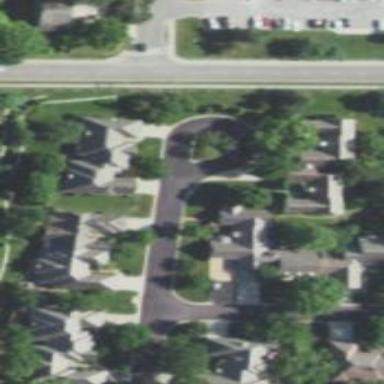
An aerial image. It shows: Turning loop on the road.